Question: This is a script to get the version of an installed software on remote computers.
Is there any way I can show the computer names in the result?
Please check the screenshot.
'''
$pcname1 = 'TestServer1','TestServer2','TestServer3'
Get-WmiObject -Class Win32_Product -ComputerName $pcname1 |
where name -eq 'VMware Tools' |
select Name,Version
'''

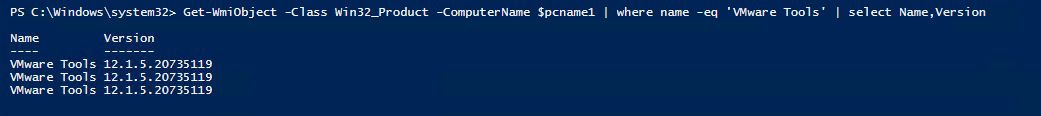
Answer: Both the <URL>, add a '.PSComputerName' property to its output objects whenever the '-ComputerName' parameter is used.
Therefore:
'''
$pcnames = 'TestServer1','TestServer2','TestServer3'
Get-CimInstance -Class Win32_Product -ComputerName $pcnames |
Where-Object Name -eq 'VMware Tools' |
Select-Object Name, Version, PSComputerName
'''
---
'Get-CimInstance''Get-WmiObject'<URL>